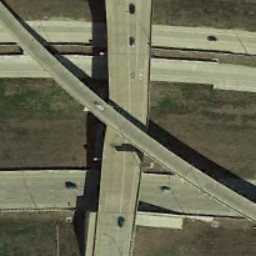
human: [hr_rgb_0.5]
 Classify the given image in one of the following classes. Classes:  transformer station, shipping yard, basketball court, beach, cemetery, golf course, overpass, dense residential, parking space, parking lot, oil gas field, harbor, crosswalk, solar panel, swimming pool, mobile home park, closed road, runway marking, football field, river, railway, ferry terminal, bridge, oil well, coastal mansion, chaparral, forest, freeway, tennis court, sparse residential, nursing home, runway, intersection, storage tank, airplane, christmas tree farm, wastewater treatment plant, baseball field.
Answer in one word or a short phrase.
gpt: overpass